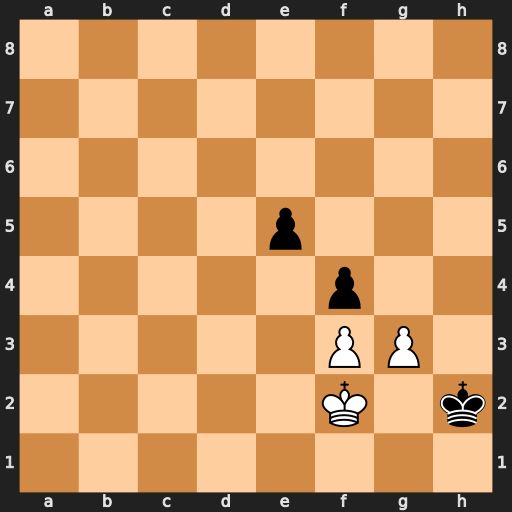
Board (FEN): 8/8/8/4p3/5p2/5PP1/5K1k/8
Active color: w
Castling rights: -
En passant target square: -
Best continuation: g4 Kh3 g5 Kh4 g6 Kg5 g7